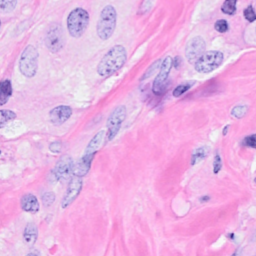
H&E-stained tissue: Breast